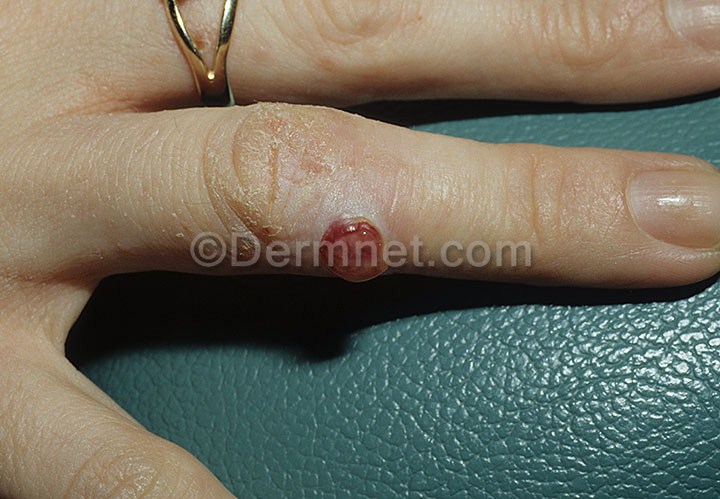
Disease: Vascular Tumors